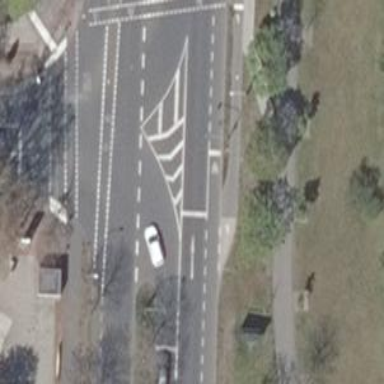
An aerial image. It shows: Road with traffic signals.